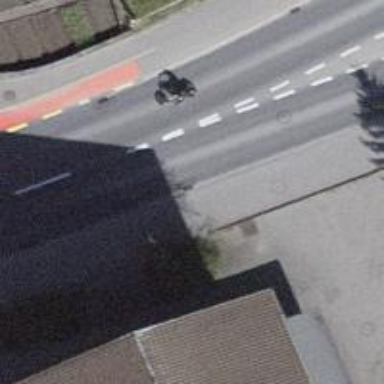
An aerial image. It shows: Primary highway with asphalt surface. There are sidewalks on both sides and dedicated cycle track.